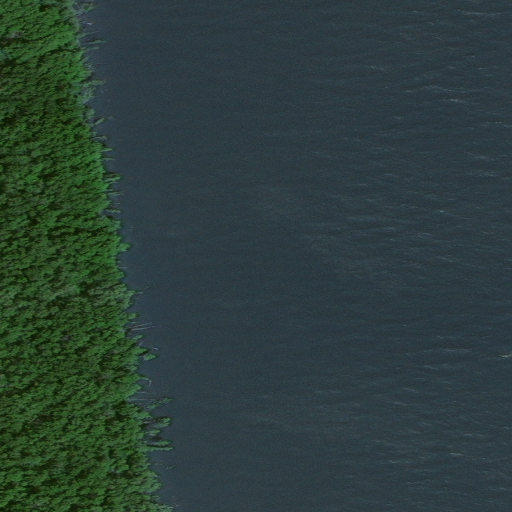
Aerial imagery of cape in Alaska named Round Point containing only unknown